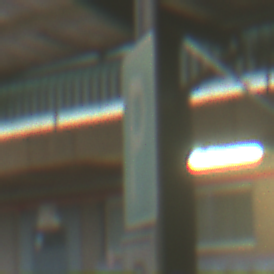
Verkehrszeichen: Parken
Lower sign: HinweisDurchSinnbild14
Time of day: MorningAfternoon
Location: Roofed (Special)
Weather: NotSpecified
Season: NotSpecified
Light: Artificial